【题型】填空题　【知识点】函数　【难度】medium
已知函数$f(x)=\begin{cases}
(x+1)\mathrm{e}^x & 0\leq x<1, \\
x^2-2x & x\geq1,
\end{cases}$若方程$f(x)-k=0$有2个根，则$k$的范围是\underline{\quad\quad}.
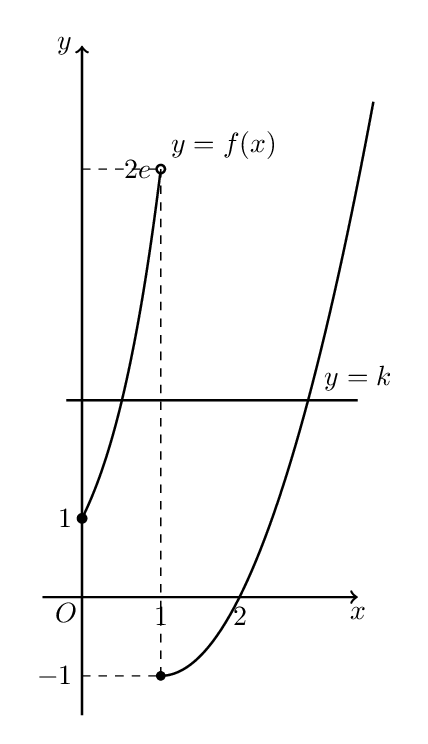
【解答】
\noindent
\textbf{【答案】}$[1,2\mathrm{e})$

\vspace{0.3cm}
\noindent
\textbf{【分析】}利用函数在$0\leq x<1$时的单调性，进而可得函数在$0\leq x<1$时的值域，再利用二次函数的性质可得函数$x\geq1$时的值域，即得函数的值域，然后作出函数图象，结合函数图象即可求出参数的取值范围；

\vspace{0.3cm}
\noindent
\textbf{【详解】}因为$f(x)=\begin{cases}
(x+1)\mathrm{e}^x & 0\leq x<1, \\
x^2-2x & x\geq1,
\end{cases}$

\noindent
当$0\leq x<1$时，由$y=x+1>0,y=\mathrm{e}^x>0$单调递增，

\noindent
$\therefore f(x)=(x+1)\mathrm{e}^x$在$[0,1)$上单调递增，

\noindent
$\therefore$当$0\leq x<1$时，$f(x)=(x+1)\mathrm{e}^x\in[1,2\mathrm{e})$，

\noindent
当$x\geq1$时，所以$f(x)=x^2-2x=(x-1)^2-1\in[-1,+\infty)$，

\noindent
综上，函数$f(x)$的值域为$[-1,+\infty)$，

\noindent
作出函数$f(x)$的图象与直线$y=k$如图所示：

\noindent
函数$g(x)=f(x)-k$有2个零点，即$y=f(x)$与$y=k$有2个交点，

\noindent
所以$1\leq k<2\mathrm{e}$，即$k\in[1,2\mathrm{e})$.

\vspace{0.3cm}
\noindent
故答案为：$[1,2\mathrm{e})$.